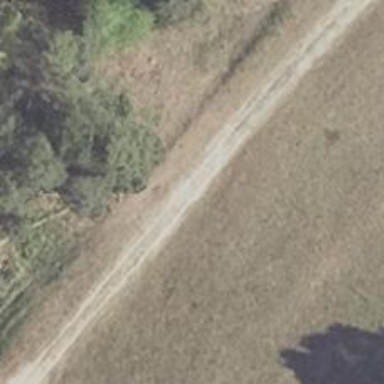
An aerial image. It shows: Sandy track road.